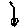
Label: flower